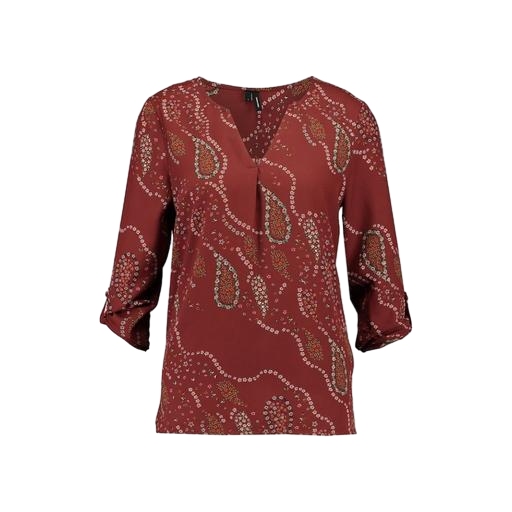
multicolor vero moda rust high neck blouse, red printed t-shirt only macy, red plus size printed t-shirt only macy, white background